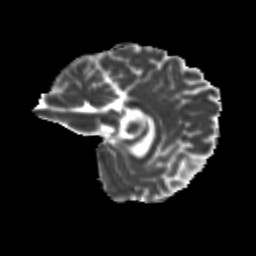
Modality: MD
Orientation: sagittal
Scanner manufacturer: siemens
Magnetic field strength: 3 T
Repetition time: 9.2 s
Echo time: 0.084 s